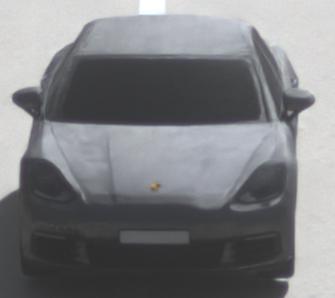
Make: Porsche
Model: Panamera
Detailed model: Panamera (971)
Model produced from: 2016/11
Model produced until: 2018/08
Doors: 5
Color: gray
Road condition: dry road
Daytime: morning or afternoon
Contrast: low contrast